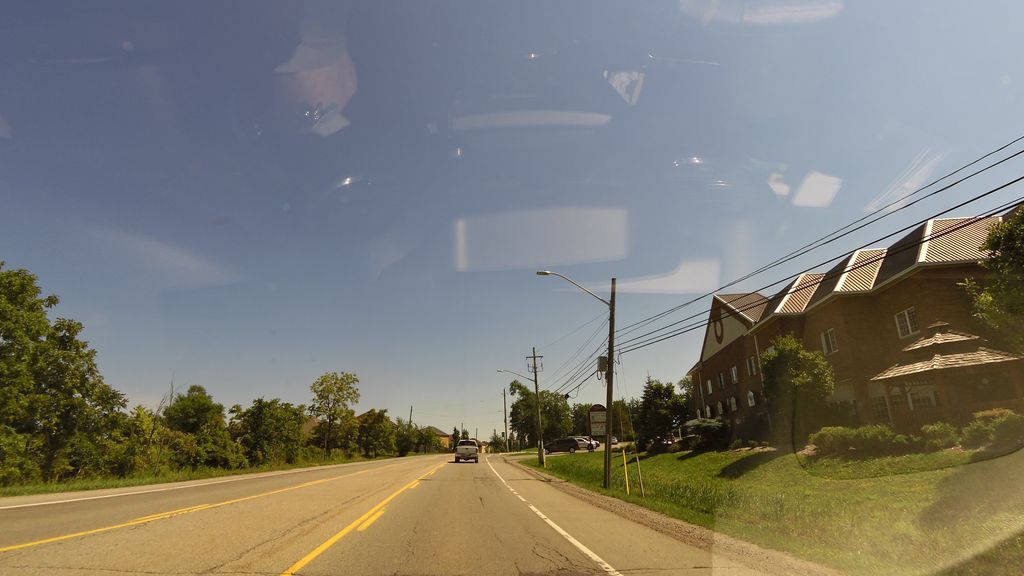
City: hamilton